Field crop: tomato
Growth stage: 1
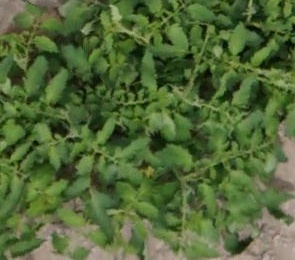
Species: tomato